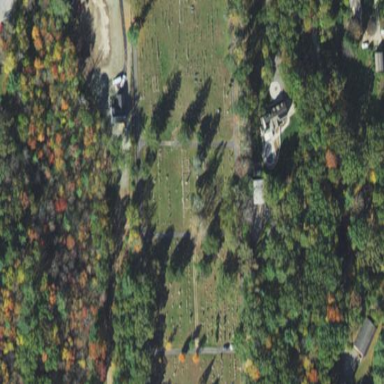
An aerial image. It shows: Cemetery with historical significance.